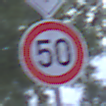
Verkehrszeichen: Geschwindigkeit50
Zusatzzeichen oben: Vorfahrtsstrasse
Umgebung: Outdoor, Urban
Tageszeit: SunriseSunset
Wetter: PartlyCloudy
Licht: Natural
Jahreszeit: NotSpecified
Kontrast: LowContrast